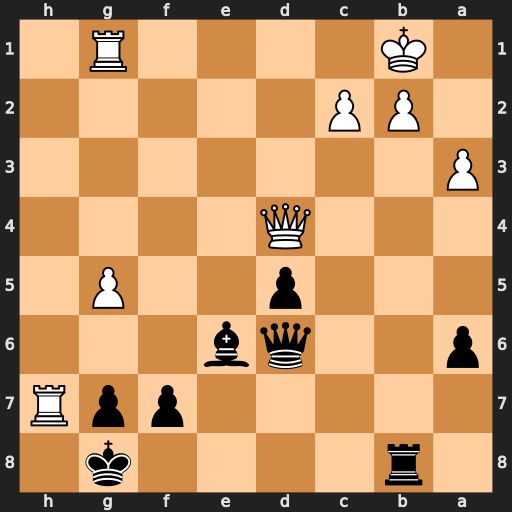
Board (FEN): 1r4k1/5ppR/p2qb3/3p2P1/3Q4/P7/1PP5/1K4R1
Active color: b
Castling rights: -
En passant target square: -
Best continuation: Kxh7 Rh1+ Kg8